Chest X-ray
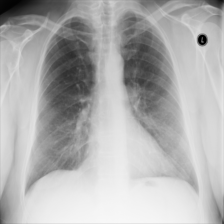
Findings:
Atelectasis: negative
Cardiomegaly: negative
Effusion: negative
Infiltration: negative
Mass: negative
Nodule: negative
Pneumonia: negative
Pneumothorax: negative
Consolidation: negative
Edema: negative
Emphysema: negative
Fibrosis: negative
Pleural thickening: negative
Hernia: negative